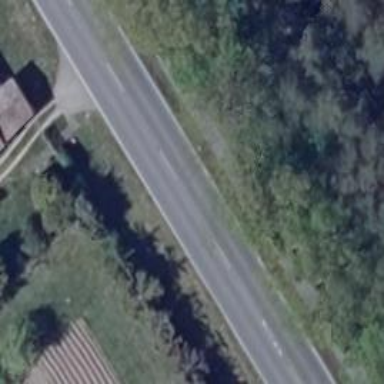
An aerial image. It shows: Asphalt road classified as primary highway.